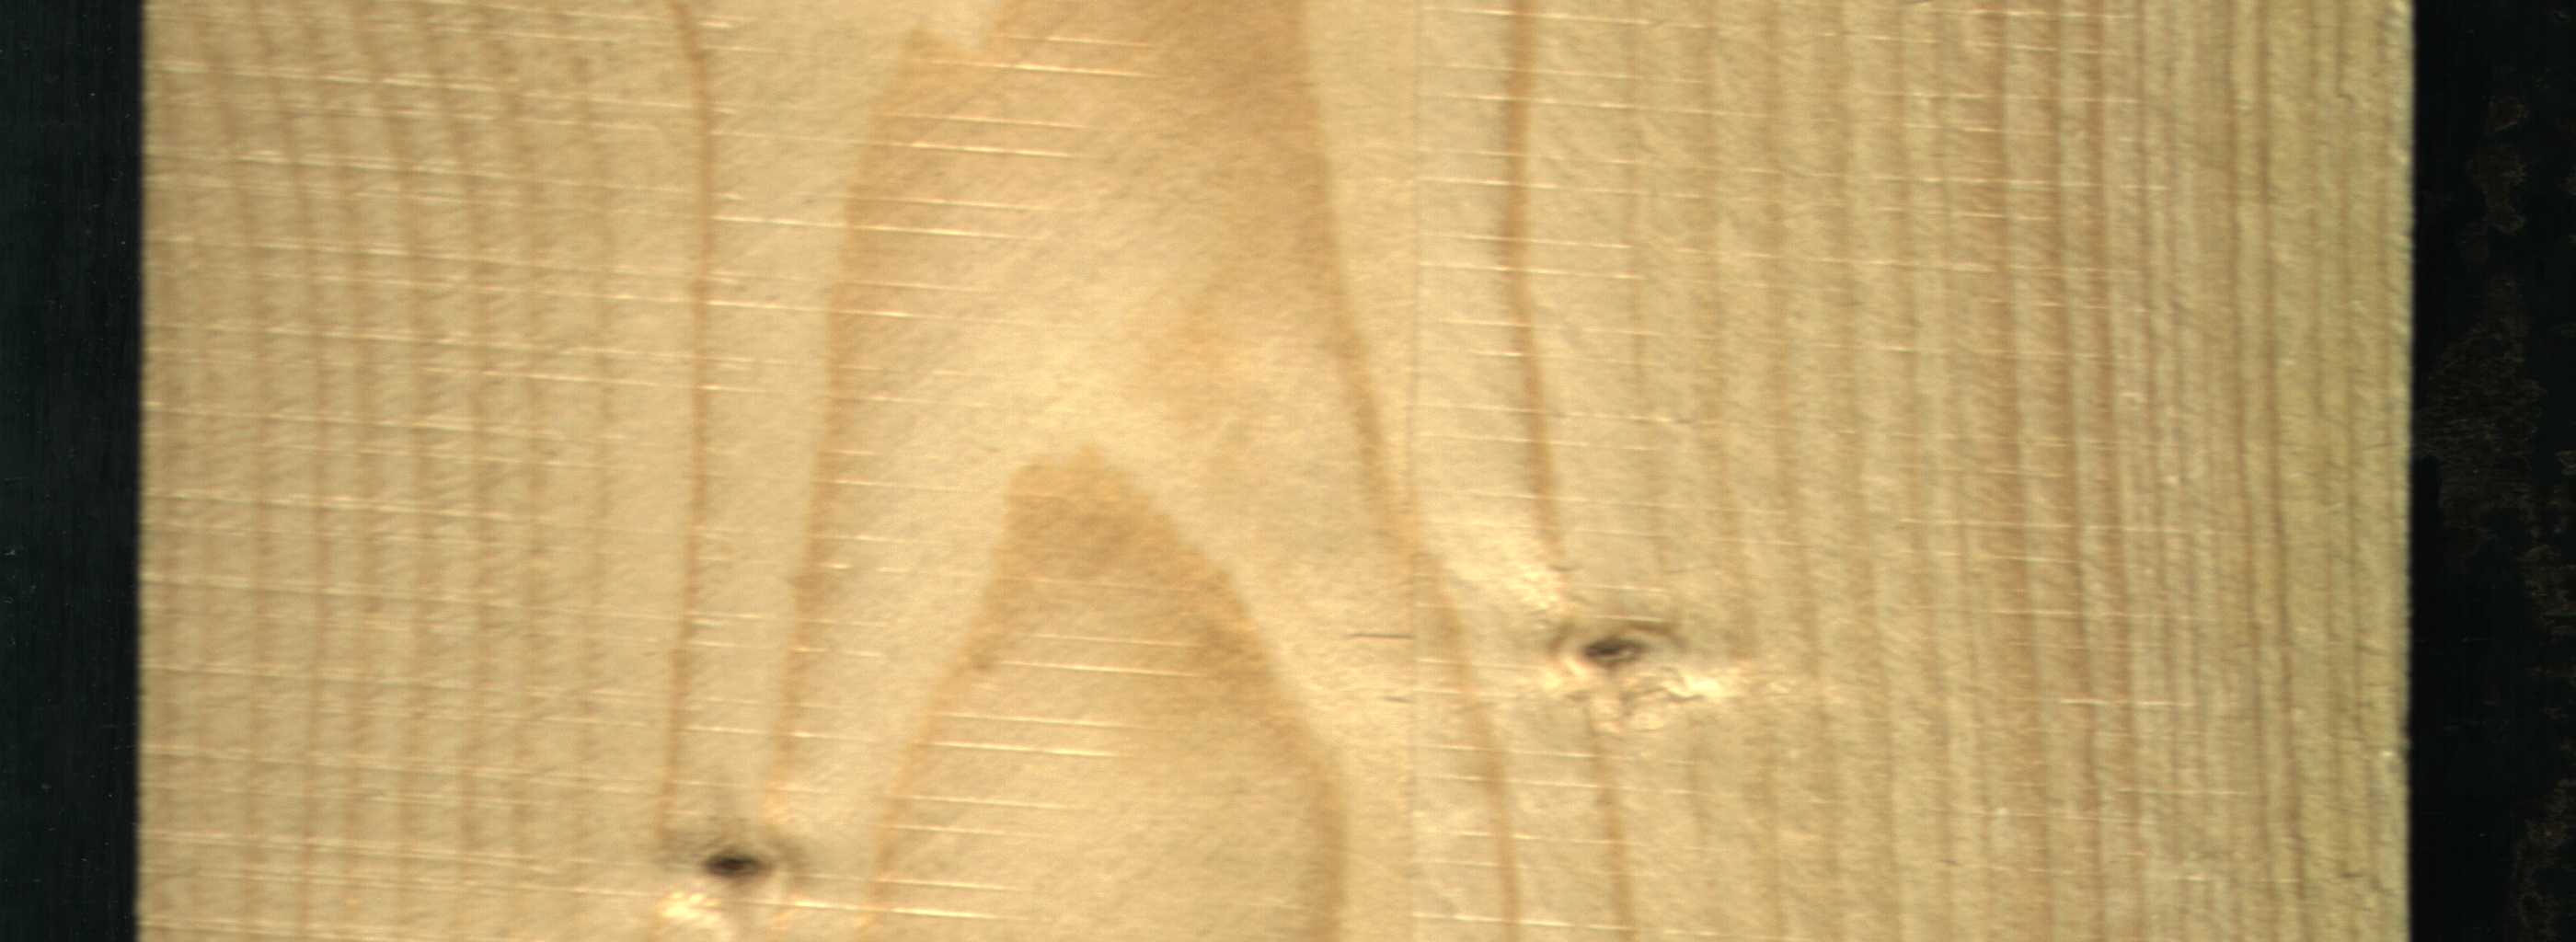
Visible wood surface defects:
Live_Knot
Live_Knot